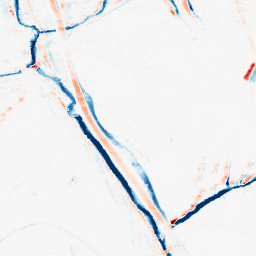
Category: morphological
Decomposition family: morphological_ellipse
Decomposition parameters: operation: average
width: 5
height: 10
Upsampling method: edge_directed
Upsampling parameters: scale: 2
Upsampling scale: 2